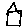
Label: house